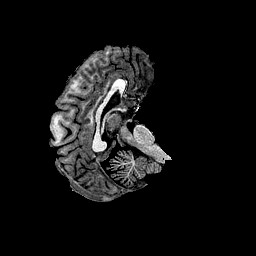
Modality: T1w
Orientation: axial
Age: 23
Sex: female
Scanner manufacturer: ge
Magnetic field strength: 3 T
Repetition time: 7.66 s
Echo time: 0.003476 s